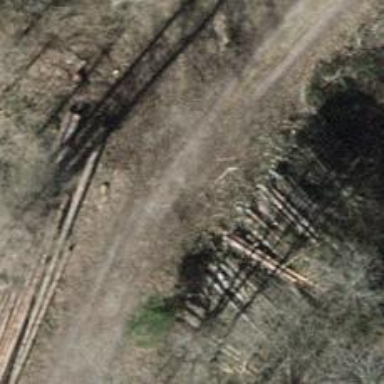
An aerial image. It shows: Unpaved track with grade3 track type.